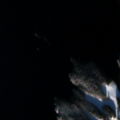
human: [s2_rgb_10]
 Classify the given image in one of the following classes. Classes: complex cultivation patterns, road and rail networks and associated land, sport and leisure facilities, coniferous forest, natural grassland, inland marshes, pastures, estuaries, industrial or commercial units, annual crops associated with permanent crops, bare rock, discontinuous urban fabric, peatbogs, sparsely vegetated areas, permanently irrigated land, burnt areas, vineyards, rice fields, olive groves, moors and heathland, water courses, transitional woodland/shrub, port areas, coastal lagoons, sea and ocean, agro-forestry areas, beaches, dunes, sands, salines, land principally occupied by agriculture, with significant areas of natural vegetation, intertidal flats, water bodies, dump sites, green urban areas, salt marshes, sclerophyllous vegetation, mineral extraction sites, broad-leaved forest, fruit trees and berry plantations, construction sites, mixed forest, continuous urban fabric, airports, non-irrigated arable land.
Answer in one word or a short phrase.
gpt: land principally occupied by agriculture, with significant areas of natural vegetation, coniferous forest, water bodies